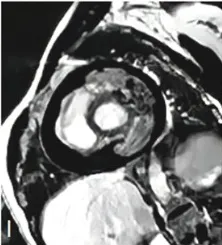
(G-I) MRI delayed enhancement, four-chamber position, two-chamber position, and short axial position. There is an inhomogeneous, enhancing intrapericardial mass surrounded by fluid, with no intracavitary or endoluminal invasion.
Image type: radiology (mri)